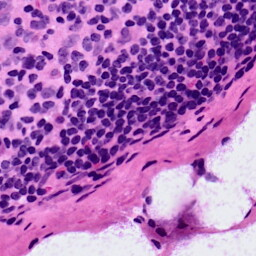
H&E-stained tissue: LymphNode